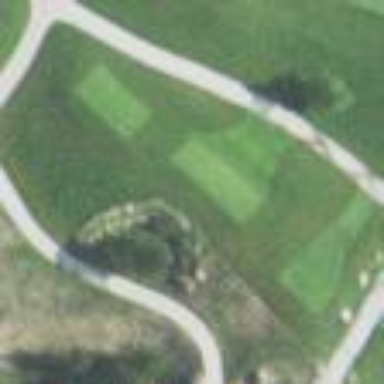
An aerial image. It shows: Golf rough area.